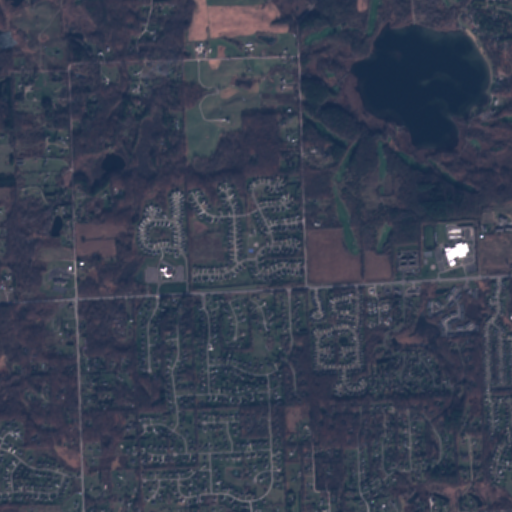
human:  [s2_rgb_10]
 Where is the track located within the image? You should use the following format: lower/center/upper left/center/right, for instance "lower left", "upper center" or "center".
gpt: The track is located in the center right of the image.
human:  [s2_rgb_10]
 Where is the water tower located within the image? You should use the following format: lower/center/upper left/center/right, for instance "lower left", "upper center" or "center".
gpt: The water tower is located in the center right of the image.
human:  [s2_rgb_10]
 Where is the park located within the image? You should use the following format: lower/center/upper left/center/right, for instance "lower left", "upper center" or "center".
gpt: There is no park in the image.